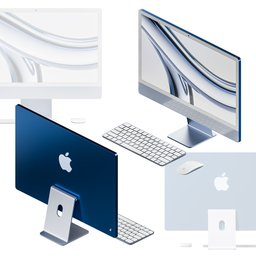
Label: electronics